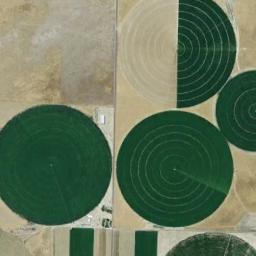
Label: circular_farmland